Question: I have to create android layouts that have the below structure :
'''
TabHost |
MainActivity1
|
|--TabHost--|SubActivity 1
|SubActivity 2
MainActivity2
|
|--TabHost--|SubActivity 1
|SubActivity 2
MainActivity3
|
|--TabHost--|SubActivity 1
|SubActivity 2
'''
I have currently implemented this structure using the deprecated TabHost/TabActivity/LocalActivityManager, but I am now facing problems like in one of the activities I need the camera to be invoked from a SubActivity and due to this structure onActivityResult doesnt return to the correct subactivity resulting in loss of the picture data taken. I am moving to Fragments and View Pager and hope to overcome these errors. The question is whether implementing ViewPager inside another ViewPager a good idea ? If not then how do we achieve tabs inside tabs ?
P.S. I need an interface similar to instagram profile, main activity in tabs and sections in tabs as well. Please refer the attached picture.

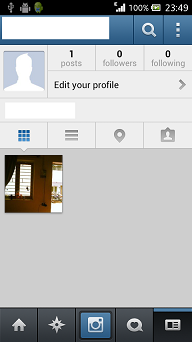
Answer: As you're gonna use 'ViewPager', and it is most often used in conjunction with 'Fragment' and 'FragmentPagerAdapter', I think that you will not run into any problems if one of the fragments contains another 'ViewPager' or anything else. That's the beauty of fragments, in my opinion.
Maybe you will run into some problems regarding the swype gesture, but I guess you can disable it in one of the ViewPagers.